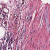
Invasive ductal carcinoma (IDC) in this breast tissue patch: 0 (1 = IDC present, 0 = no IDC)